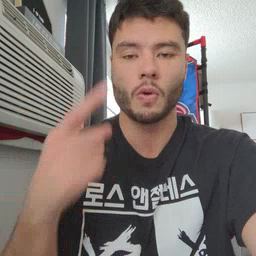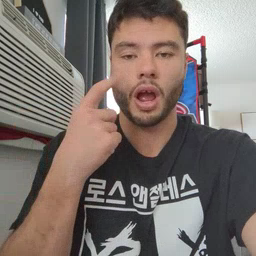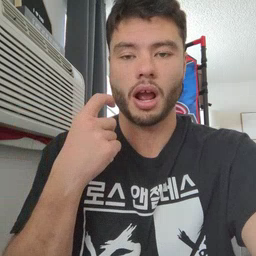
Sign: cry